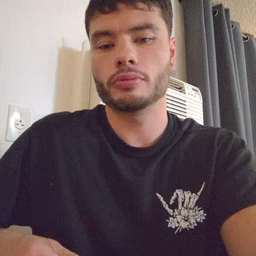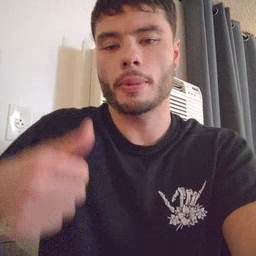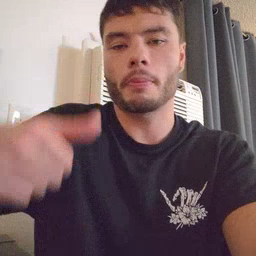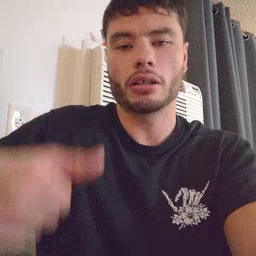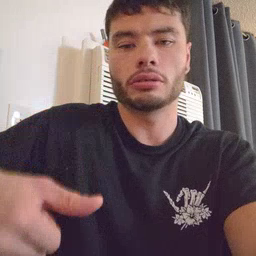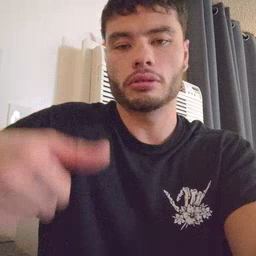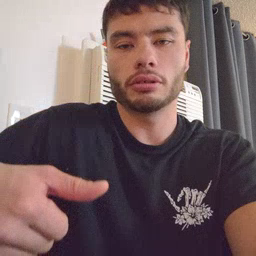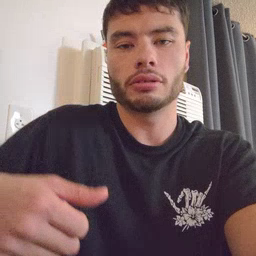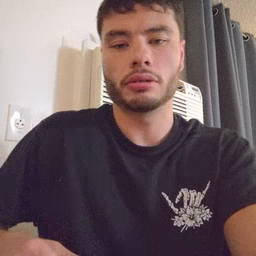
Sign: puzzle